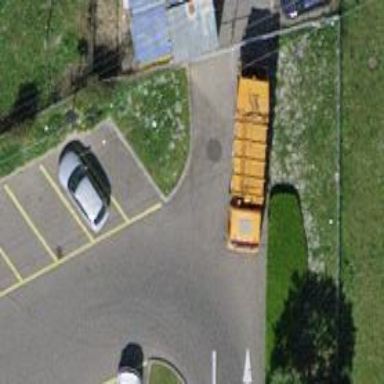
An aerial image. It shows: Parking aisle designated as service road.